Field crop: maize
Growth stage: 2
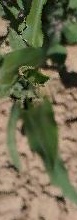
Species: maize